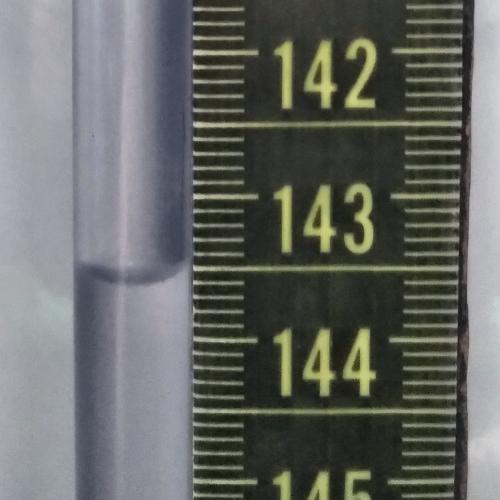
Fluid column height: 143.6 cm